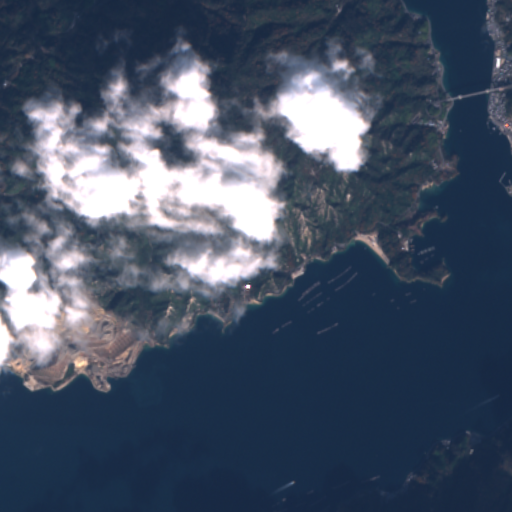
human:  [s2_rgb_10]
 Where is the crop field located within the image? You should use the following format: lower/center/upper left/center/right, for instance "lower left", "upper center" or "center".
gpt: The crop field is located in the center left of the image.
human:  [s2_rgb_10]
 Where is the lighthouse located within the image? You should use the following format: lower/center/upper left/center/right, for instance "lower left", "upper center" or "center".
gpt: The lighthouse is located in the center right of the image.
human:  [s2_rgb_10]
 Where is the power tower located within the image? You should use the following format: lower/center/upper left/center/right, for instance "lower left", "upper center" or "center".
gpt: The power tower is located in the upper right of the image.
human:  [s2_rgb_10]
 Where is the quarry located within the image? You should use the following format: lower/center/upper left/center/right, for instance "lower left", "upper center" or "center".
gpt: The quarry is located in the lower left of the image.
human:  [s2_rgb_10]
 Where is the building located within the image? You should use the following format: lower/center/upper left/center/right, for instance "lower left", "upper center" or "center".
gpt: There is no building in the image.